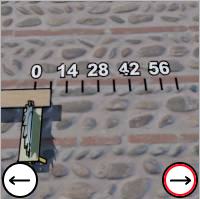
Task: length
Answer: 7
First scale value: 14.0